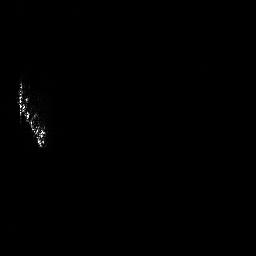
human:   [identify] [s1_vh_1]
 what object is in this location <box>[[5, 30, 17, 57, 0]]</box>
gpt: <ref>1 large ship at the left</ref>